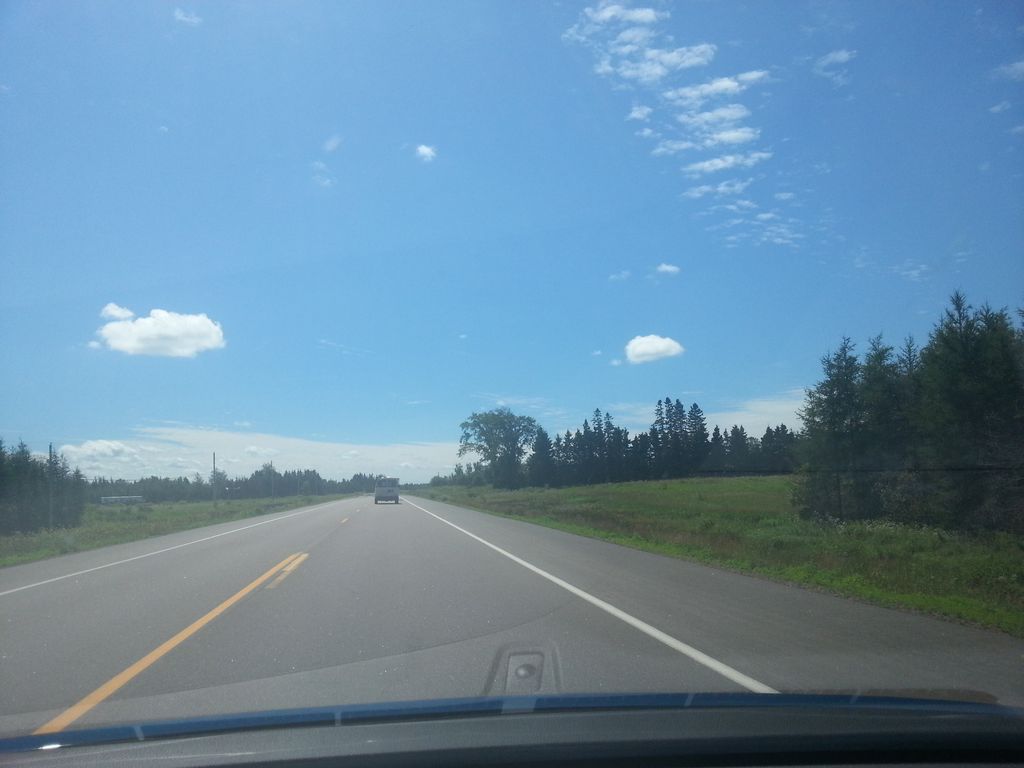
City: charlottetown